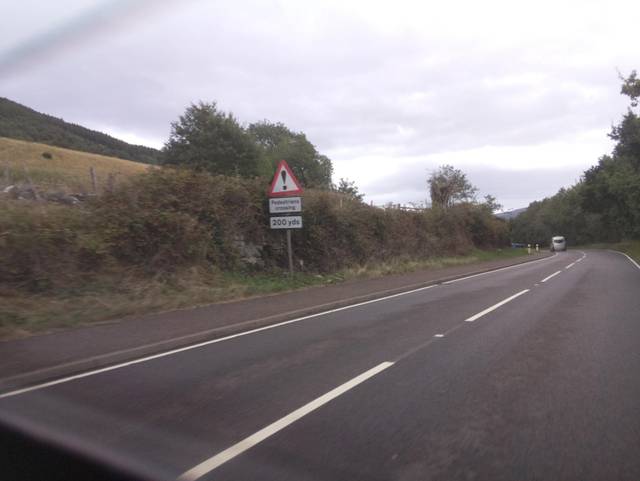
Region: United Kingdom
Coordinates: 57.337, -4.453